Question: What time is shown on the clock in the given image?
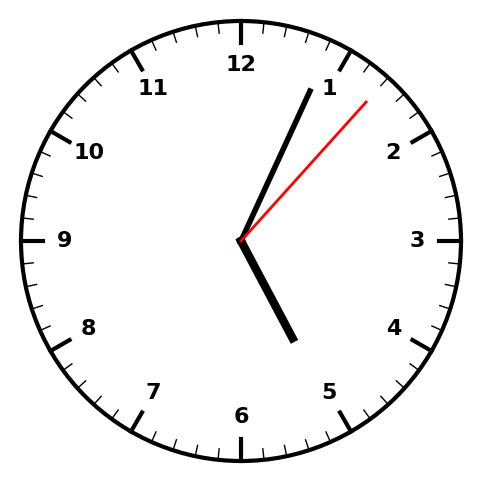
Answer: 05:04:07